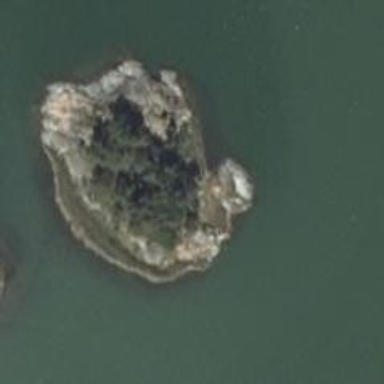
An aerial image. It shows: Islet along the coastline.